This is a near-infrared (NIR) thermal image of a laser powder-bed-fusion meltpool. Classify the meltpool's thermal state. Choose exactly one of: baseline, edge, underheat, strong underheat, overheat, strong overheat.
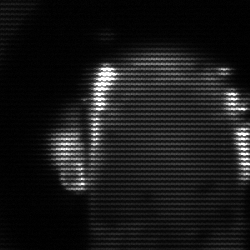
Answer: baseline